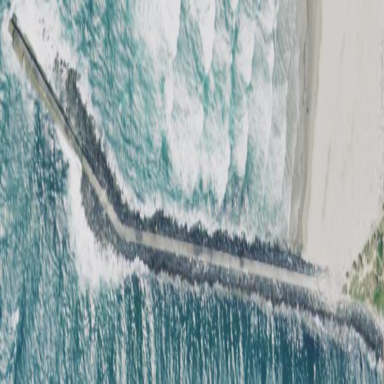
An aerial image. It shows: Breakwater structure.